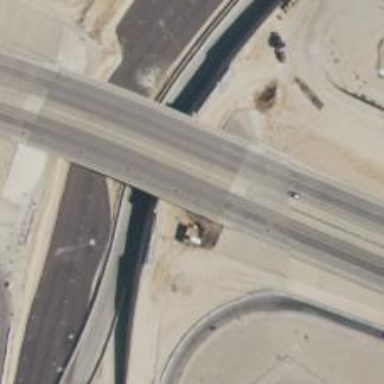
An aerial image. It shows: Primary highway bridge designed as expressway.